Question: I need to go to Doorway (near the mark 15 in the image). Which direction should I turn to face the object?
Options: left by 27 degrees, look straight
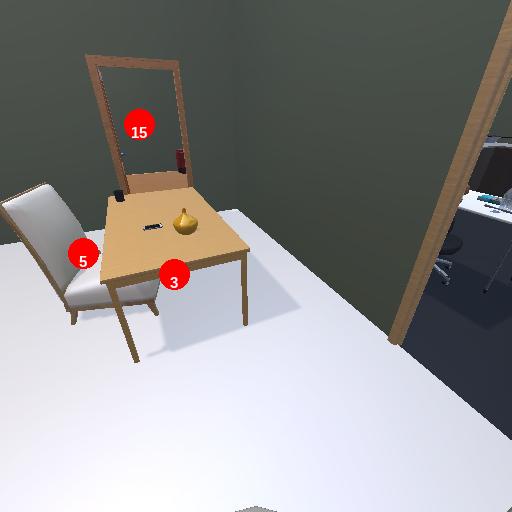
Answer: left by 27 degrees